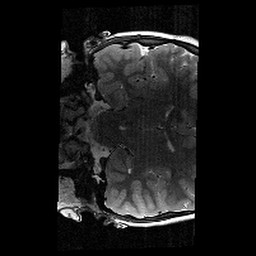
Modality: T2w
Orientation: coronal
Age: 9
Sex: male
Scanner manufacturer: siemens
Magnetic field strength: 3 T
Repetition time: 9.23 s
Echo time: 0.067 s